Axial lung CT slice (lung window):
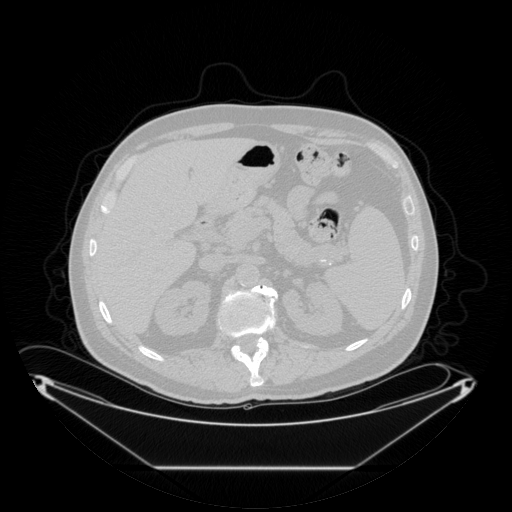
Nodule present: no